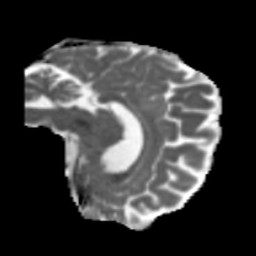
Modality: MD
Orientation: sagittal
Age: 42
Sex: male
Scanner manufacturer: siemens
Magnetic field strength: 3 T
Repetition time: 5.47 s
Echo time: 0.0854 s